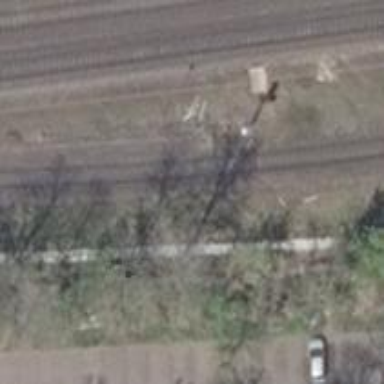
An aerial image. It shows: Railway signal.